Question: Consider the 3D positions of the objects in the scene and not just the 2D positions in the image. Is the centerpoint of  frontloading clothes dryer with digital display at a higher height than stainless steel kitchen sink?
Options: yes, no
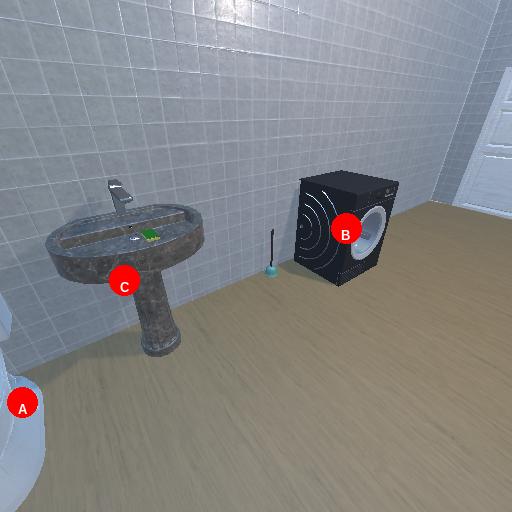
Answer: yes